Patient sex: F
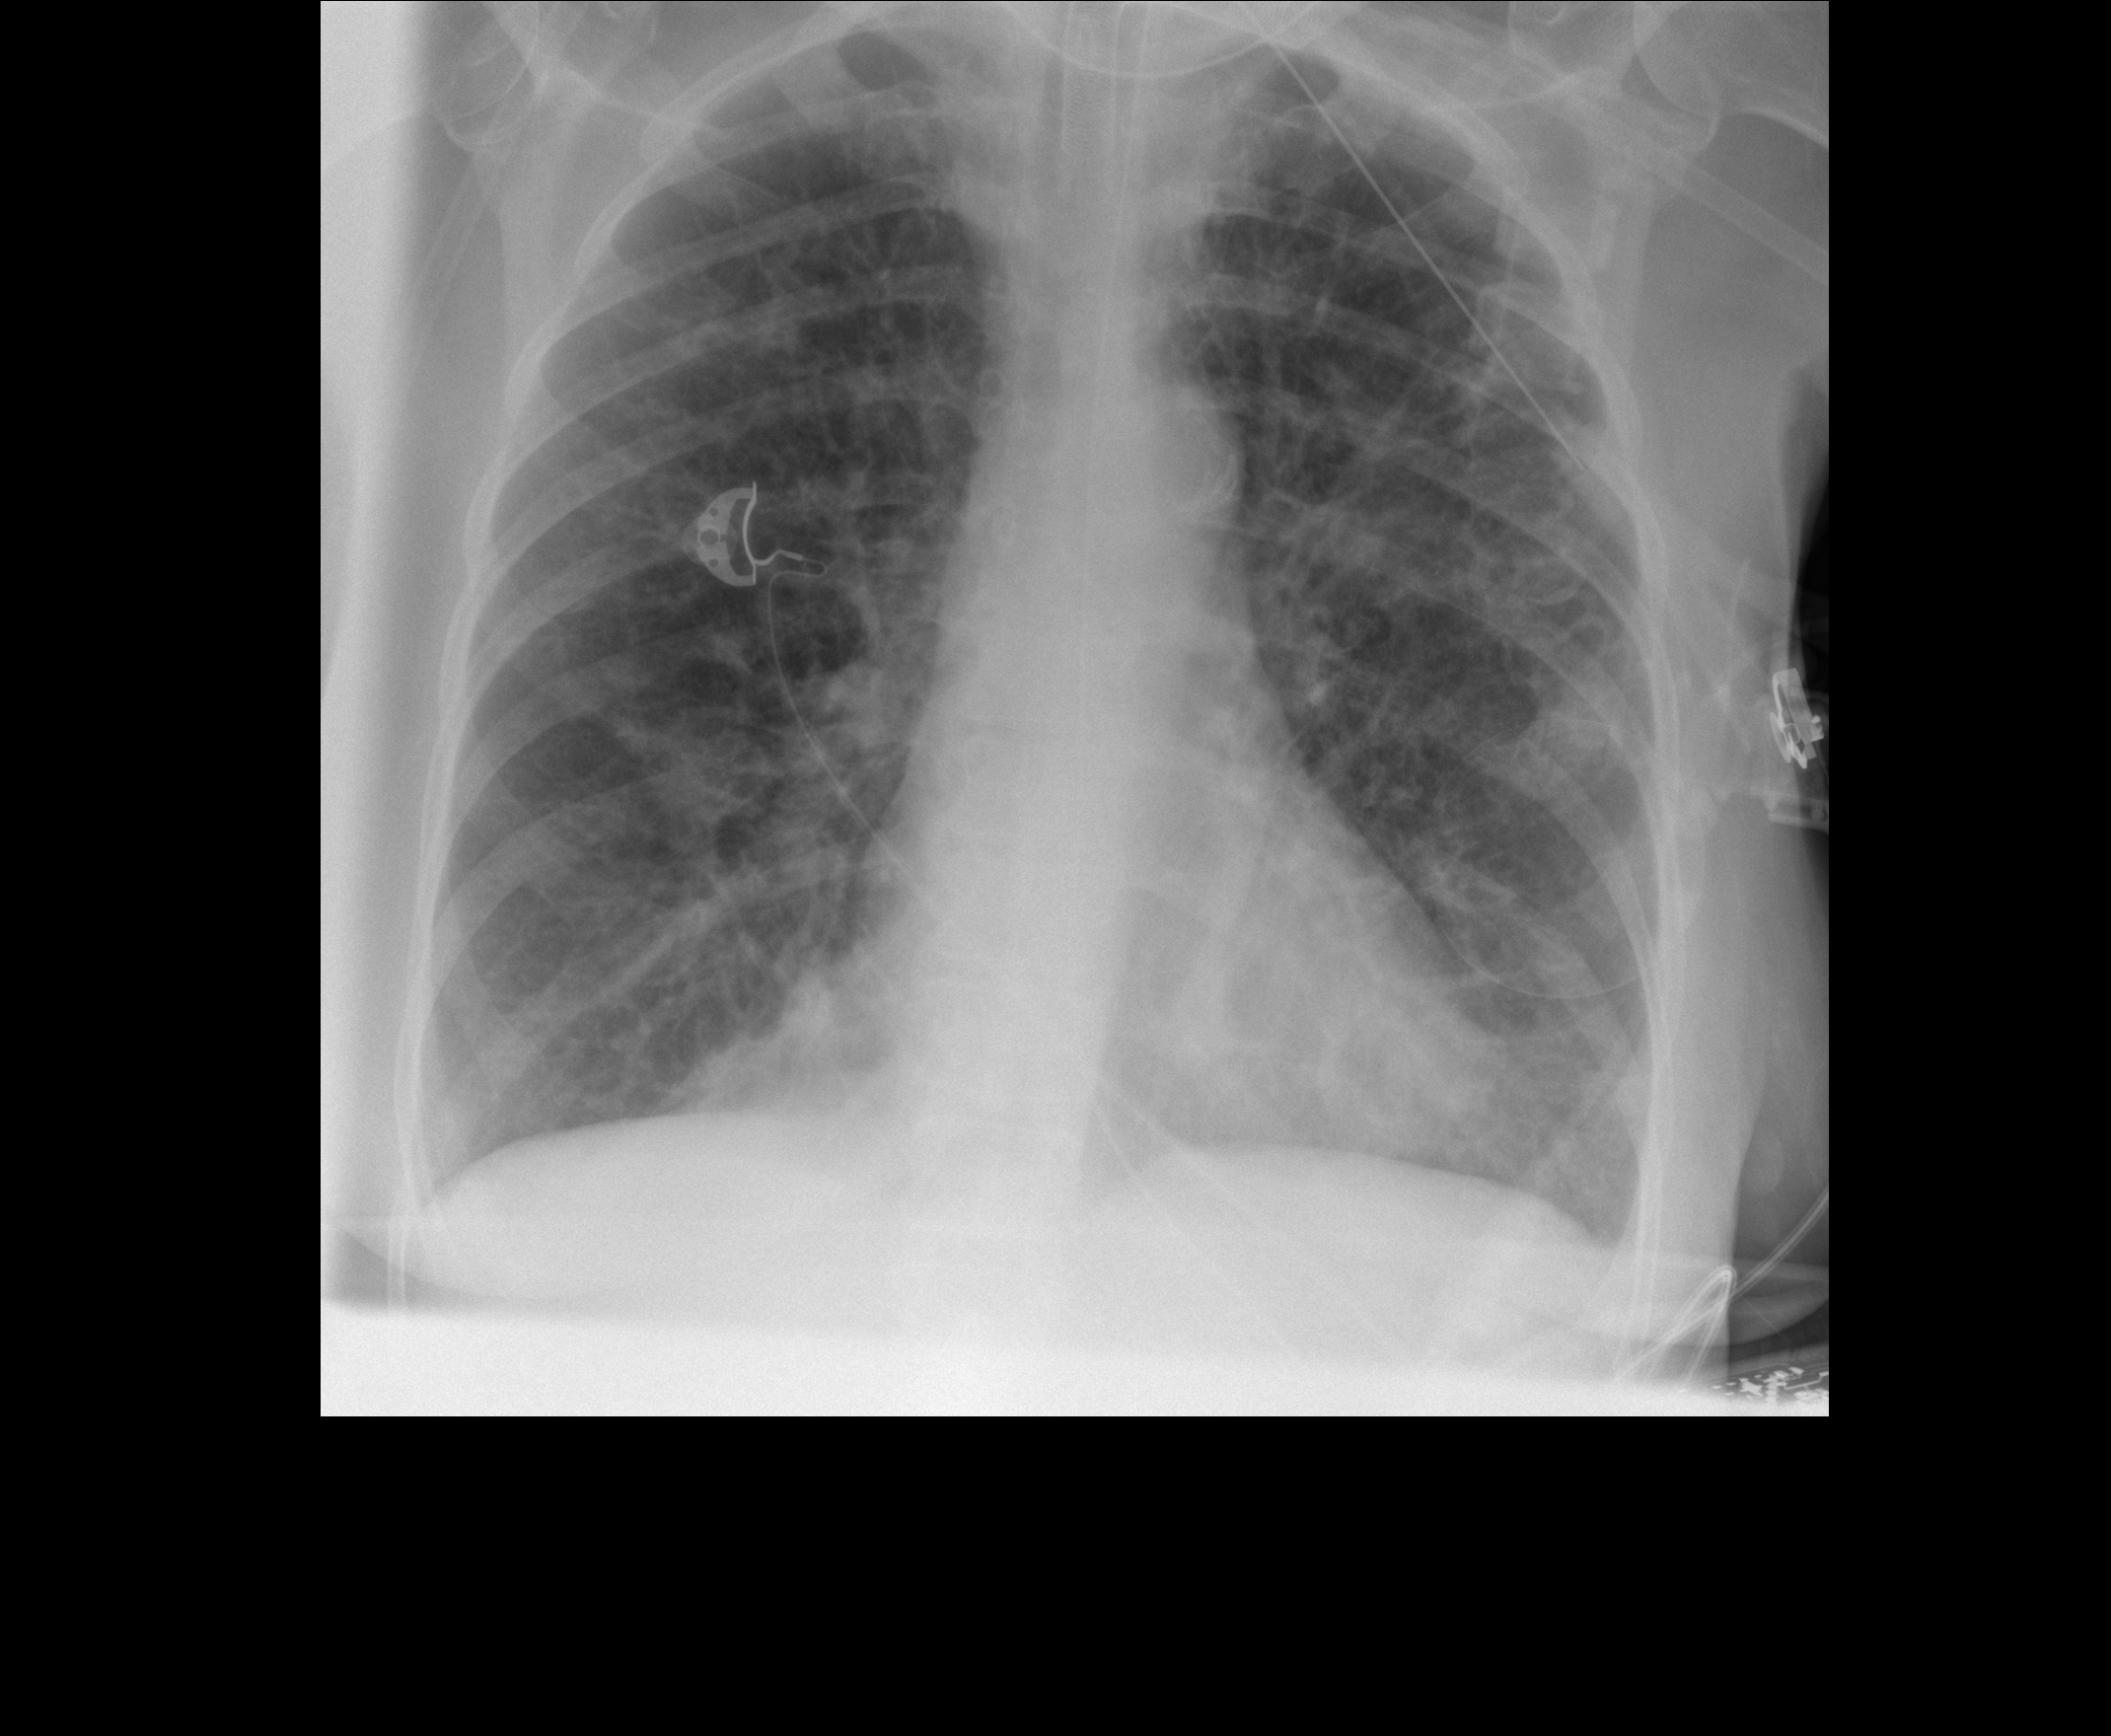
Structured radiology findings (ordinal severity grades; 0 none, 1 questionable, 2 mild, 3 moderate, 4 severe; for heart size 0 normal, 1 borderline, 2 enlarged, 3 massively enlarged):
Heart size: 0
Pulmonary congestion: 2
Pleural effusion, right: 0
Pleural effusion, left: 2
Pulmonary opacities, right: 2
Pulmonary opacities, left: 2
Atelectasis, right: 2
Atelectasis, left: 2